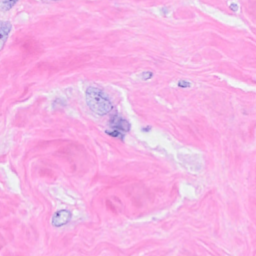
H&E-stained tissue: Breast